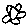
Label: flower